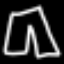
Label: pants